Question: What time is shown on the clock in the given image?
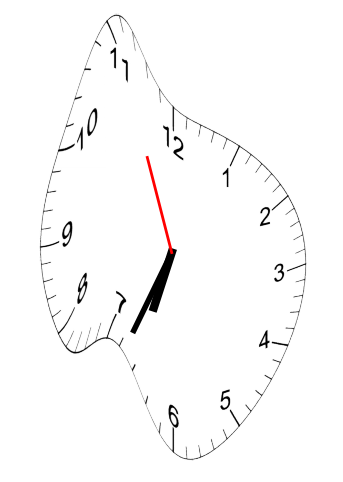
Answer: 06:33:56